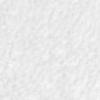
Label: no_change